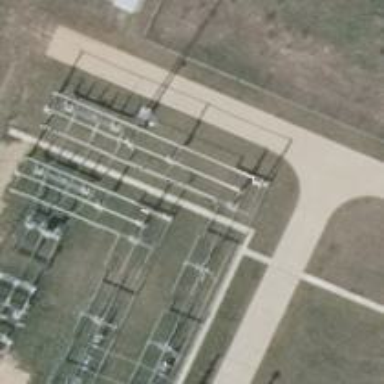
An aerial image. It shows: Power line with 3 cables. It uses busbar.